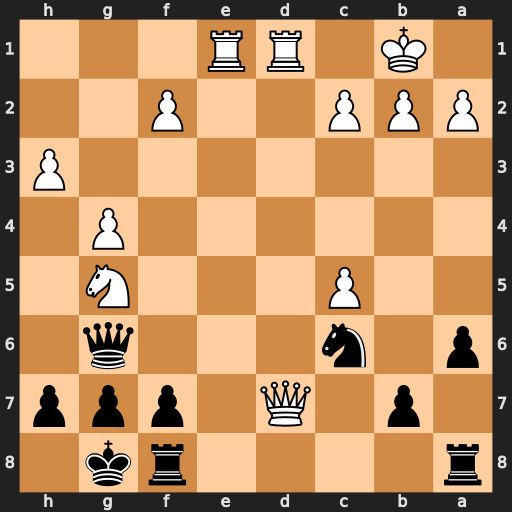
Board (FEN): r4rk1/1p1Q1ppp/p1n3q1/2P3N1/6P1/7P/PPP2P2/1K1RR3
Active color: b
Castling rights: -
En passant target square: -
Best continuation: Qxg5